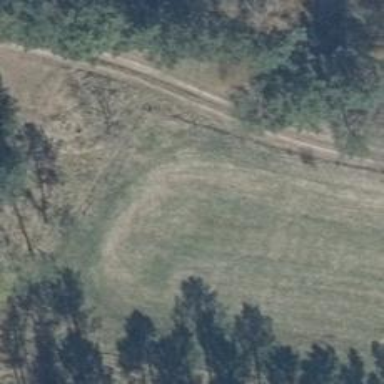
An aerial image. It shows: Sandy track road with grade 4 track type.